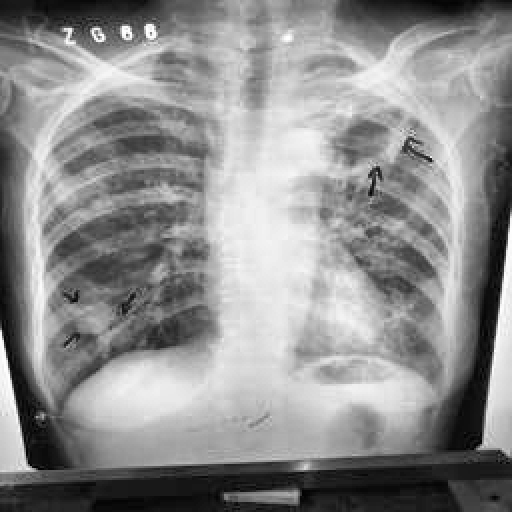
Finding: TUBERCULOSIS